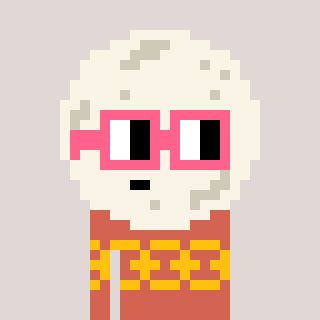
a pixel art character with square pink glasses, a moon-shaped head and a peachy-colored body on a warm background